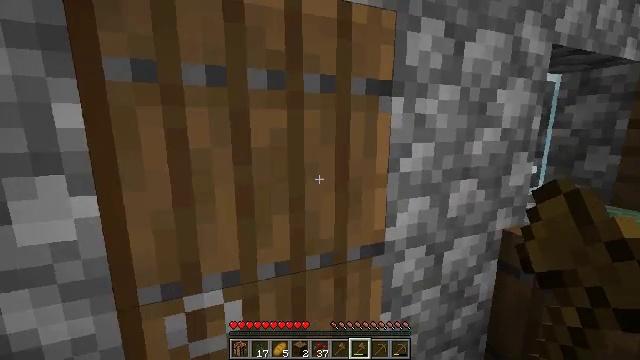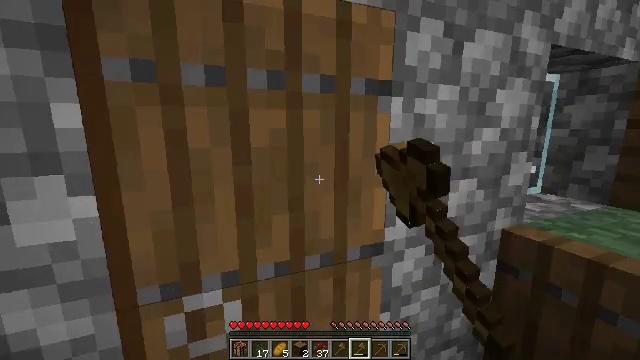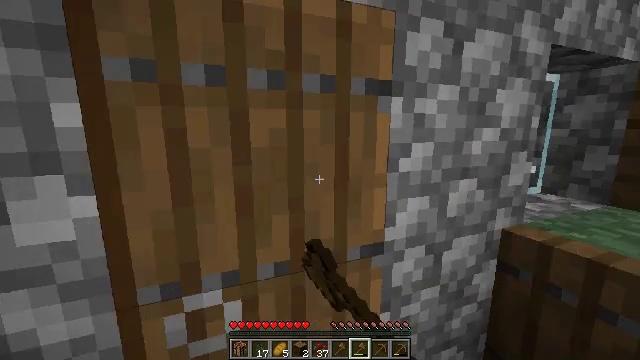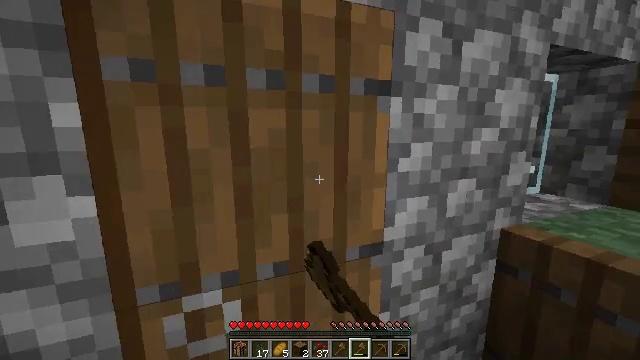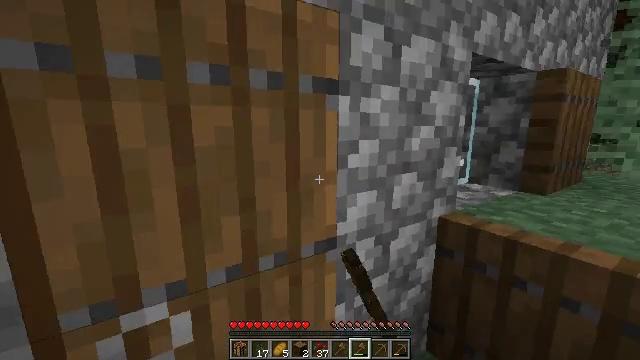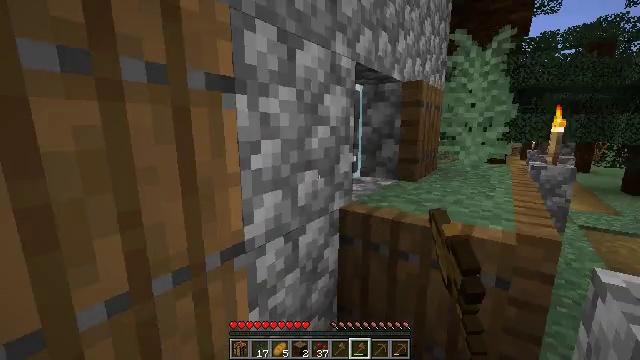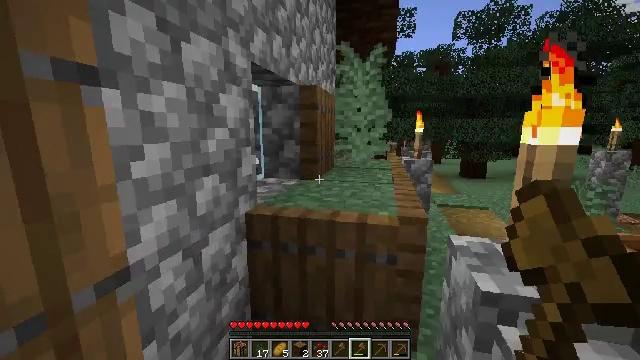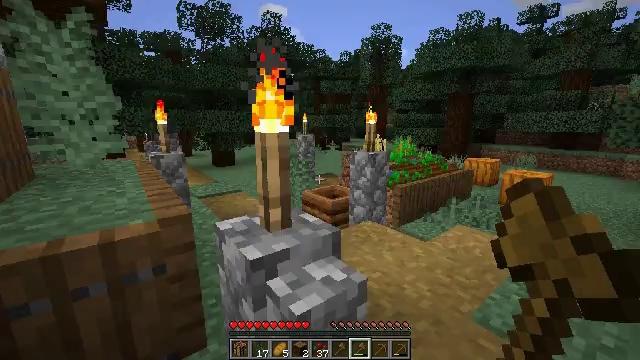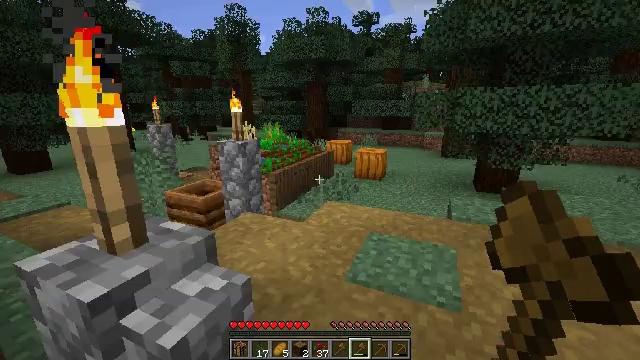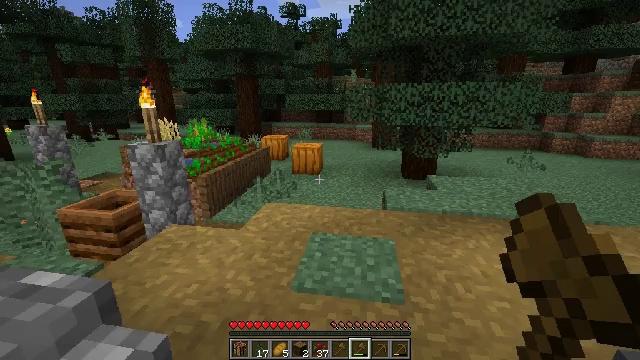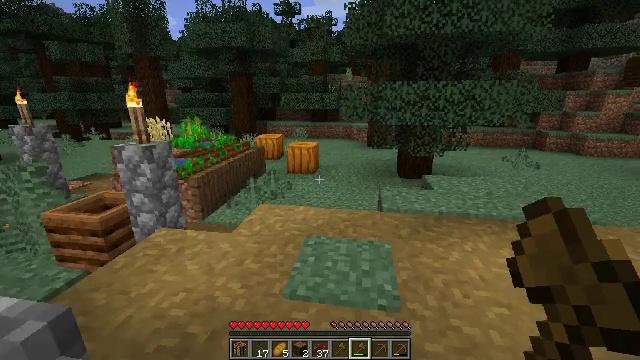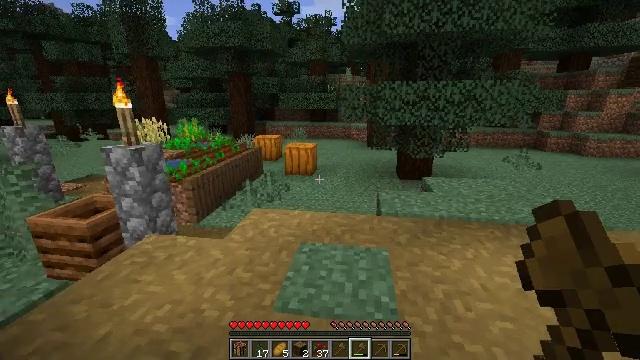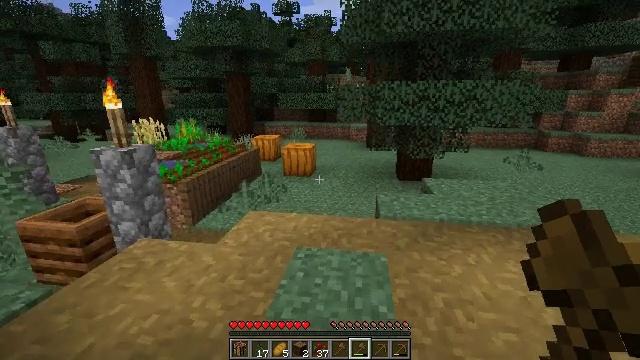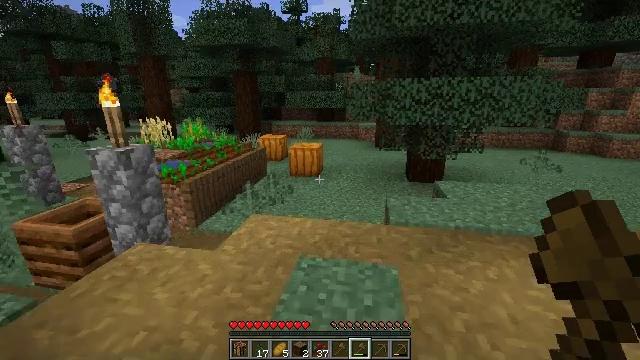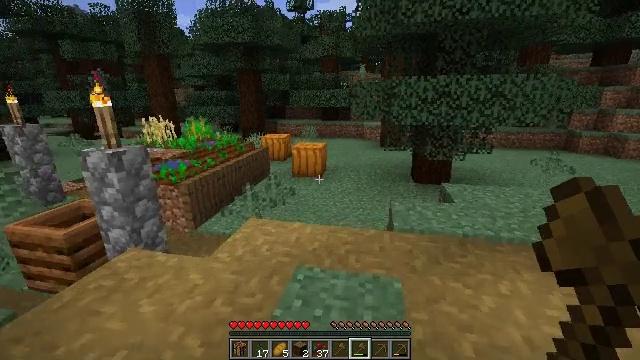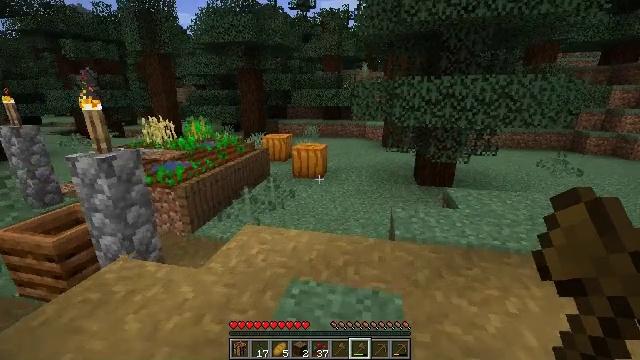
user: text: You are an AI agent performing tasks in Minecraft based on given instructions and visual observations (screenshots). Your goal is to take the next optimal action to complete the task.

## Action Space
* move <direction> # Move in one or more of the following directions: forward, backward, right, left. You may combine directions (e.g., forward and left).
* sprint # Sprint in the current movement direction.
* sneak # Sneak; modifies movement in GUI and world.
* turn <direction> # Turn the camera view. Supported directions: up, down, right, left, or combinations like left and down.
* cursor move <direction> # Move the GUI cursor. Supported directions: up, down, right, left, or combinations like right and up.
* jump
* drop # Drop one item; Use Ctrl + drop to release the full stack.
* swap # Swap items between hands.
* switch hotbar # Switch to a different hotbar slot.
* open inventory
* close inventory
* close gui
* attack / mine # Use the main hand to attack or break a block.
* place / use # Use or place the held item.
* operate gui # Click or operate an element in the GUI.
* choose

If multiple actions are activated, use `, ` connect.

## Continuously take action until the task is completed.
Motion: motion action
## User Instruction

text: Attack the pumpkin to gather it.
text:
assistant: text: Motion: use / place
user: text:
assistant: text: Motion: use / place
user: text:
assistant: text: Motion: use / place
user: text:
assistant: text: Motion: turn right
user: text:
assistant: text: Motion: turn right
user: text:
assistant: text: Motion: turn right
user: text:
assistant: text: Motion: turn right and down
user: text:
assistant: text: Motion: move forward, turn right and down
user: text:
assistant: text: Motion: move forward, turn right and down
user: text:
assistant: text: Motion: move forward and move right
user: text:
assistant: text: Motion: move forward and move right
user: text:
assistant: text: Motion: move forward and move right
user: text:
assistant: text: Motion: move forward and move right, turn left
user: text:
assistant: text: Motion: move forward and move right, turn left
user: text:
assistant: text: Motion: move forward
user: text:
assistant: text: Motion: move forward
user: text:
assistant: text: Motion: move forward
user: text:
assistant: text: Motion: move forward, turn left
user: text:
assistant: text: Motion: move forward, turn left
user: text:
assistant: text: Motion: move forward, turn left
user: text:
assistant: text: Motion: move forward and move right, turn left
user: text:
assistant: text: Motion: move forward and move right
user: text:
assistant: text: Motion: move forward and move right
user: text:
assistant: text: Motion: move forward and move right
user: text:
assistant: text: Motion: move forward and move right
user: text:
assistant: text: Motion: move forward
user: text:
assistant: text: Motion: move forward
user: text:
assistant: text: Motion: move forward
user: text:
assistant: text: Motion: move forward
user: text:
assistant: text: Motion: move forward